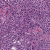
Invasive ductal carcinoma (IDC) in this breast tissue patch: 1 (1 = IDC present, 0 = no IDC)